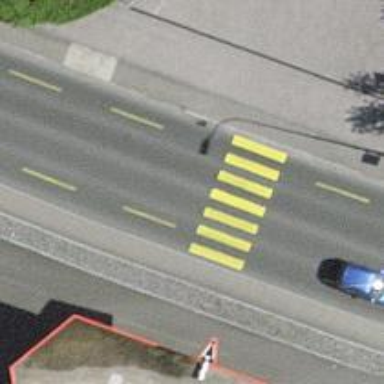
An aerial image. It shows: Zebra crossing on the road.